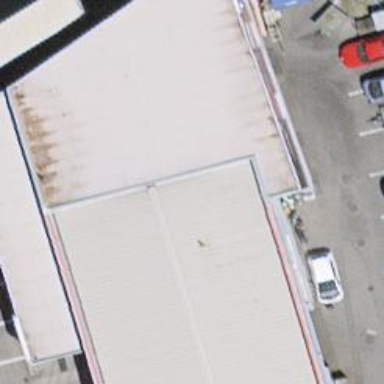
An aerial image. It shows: Shop specializing in cars and car repair.